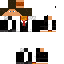
A male human skin with dark skin, wearing brown long hair dressed in a blue suit and black pants, featuring a closed mouth.